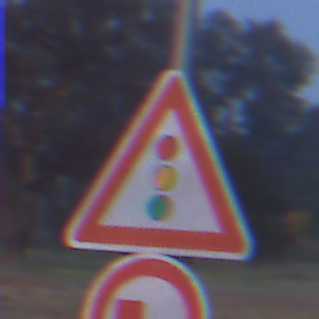
Verkehrszeichen: Lichtzeichenanlage
Zusatzzeichen unten: UeberholverbotKraftfahrzeuge
Umgebung: Outdoor, Nature
Tageszeit: SunriseSunset
Wetter: Clear
Licht: Natural
Jahreszeit: NotSpecified
Kontrast: LowContrast